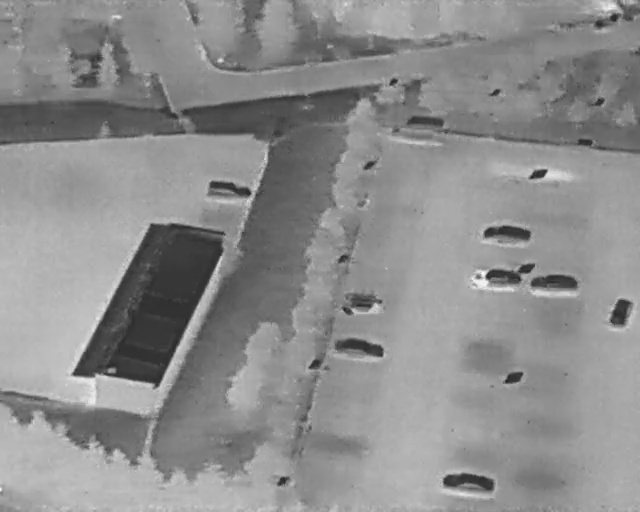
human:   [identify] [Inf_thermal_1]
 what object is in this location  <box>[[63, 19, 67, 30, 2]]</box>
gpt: <ref>1 medium car at the top</ref>

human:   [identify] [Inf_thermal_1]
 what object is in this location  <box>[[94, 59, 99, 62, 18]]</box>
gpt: <ref>1 small car at the right</ref>